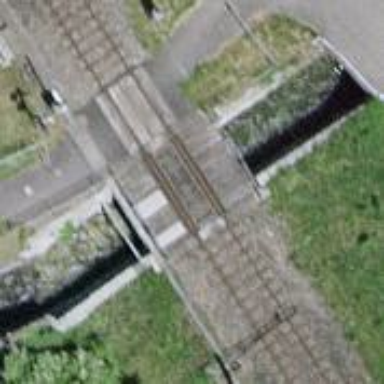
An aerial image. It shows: Railway bridge with electrified tracks and single rail.